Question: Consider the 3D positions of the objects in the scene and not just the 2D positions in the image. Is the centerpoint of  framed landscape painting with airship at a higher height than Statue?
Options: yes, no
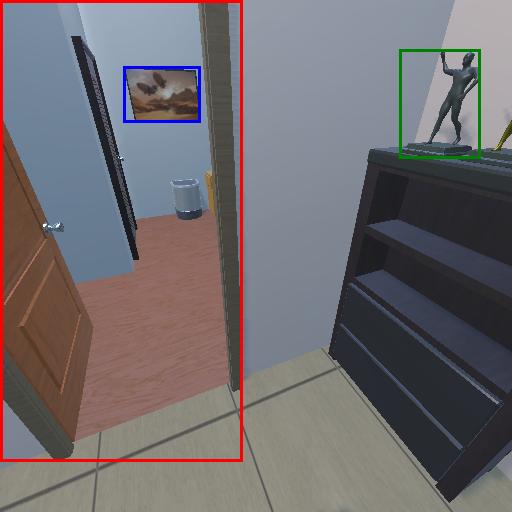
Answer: yes